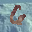
Label: 6